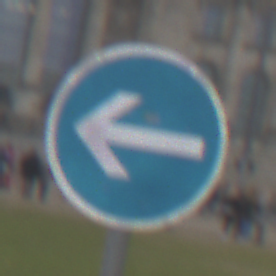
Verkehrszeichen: VorgeschriebeneFahrtrichtungHierLinks
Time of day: Midday
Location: Outdoor (Suburban)
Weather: Overcast
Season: NotSpecified
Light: Natural